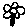
Label: flower